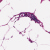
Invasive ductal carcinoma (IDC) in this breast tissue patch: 0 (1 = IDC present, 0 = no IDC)